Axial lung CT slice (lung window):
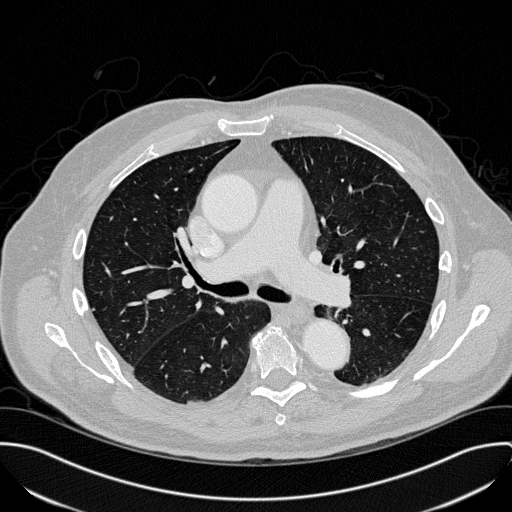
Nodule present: no